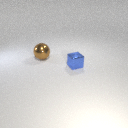
large brown metal sphere to the left of small blue metal cube